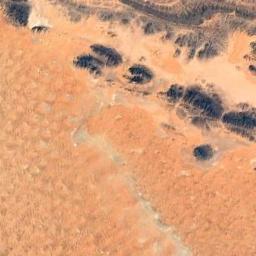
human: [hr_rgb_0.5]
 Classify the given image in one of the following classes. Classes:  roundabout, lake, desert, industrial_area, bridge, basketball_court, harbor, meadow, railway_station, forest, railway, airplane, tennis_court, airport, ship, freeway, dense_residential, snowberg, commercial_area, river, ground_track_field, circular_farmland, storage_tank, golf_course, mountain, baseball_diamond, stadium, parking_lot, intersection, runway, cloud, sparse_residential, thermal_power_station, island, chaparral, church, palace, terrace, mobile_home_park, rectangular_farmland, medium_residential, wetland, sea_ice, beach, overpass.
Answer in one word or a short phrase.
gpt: desert